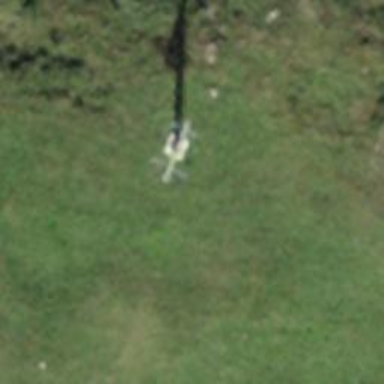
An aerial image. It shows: Pylon for aerialway.